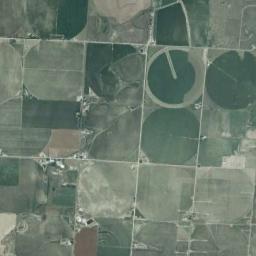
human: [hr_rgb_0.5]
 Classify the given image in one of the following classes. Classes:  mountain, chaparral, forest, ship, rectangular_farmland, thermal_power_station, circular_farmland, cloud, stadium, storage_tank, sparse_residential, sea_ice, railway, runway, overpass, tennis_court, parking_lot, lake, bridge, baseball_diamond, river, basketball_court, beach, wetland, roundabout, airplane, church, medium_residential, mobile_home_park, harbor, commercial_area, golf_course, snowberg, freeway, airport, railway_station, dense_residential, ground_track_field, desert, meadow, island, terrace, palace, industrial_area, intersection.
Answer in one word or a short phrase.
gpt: circular_farmland